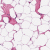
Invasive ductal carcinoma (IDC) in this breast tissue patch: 0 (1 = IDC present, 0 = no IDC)